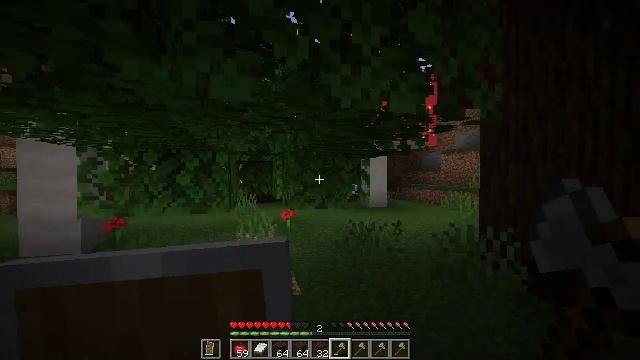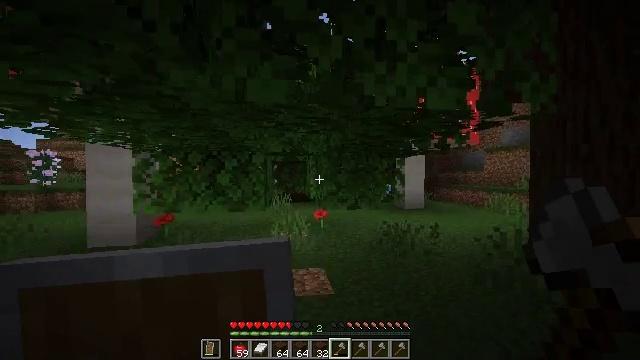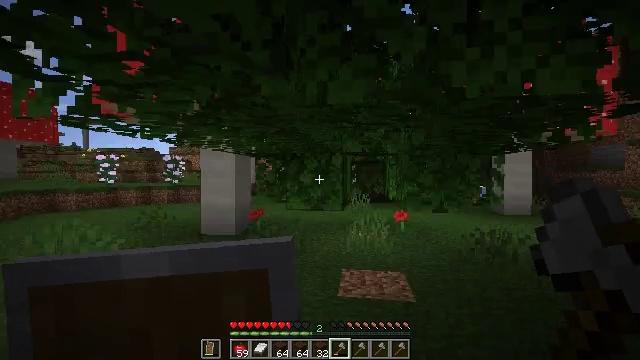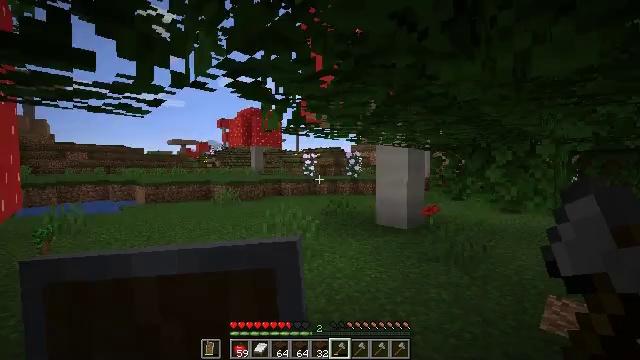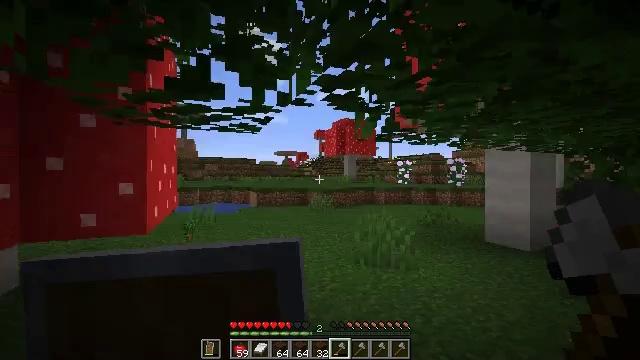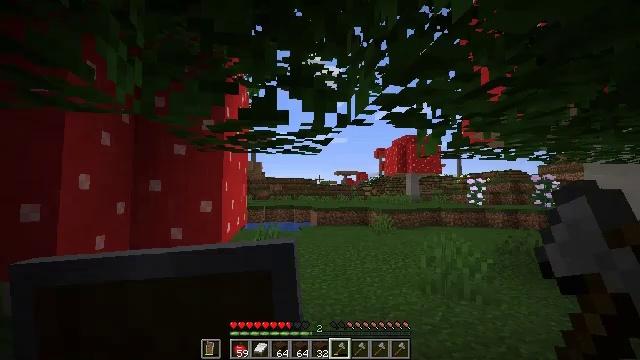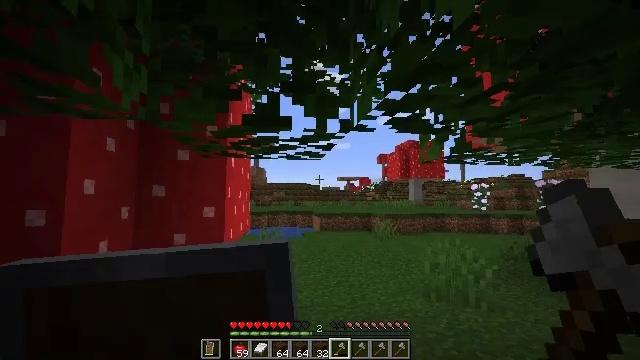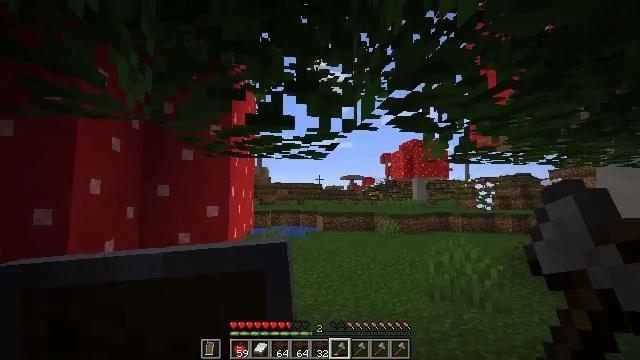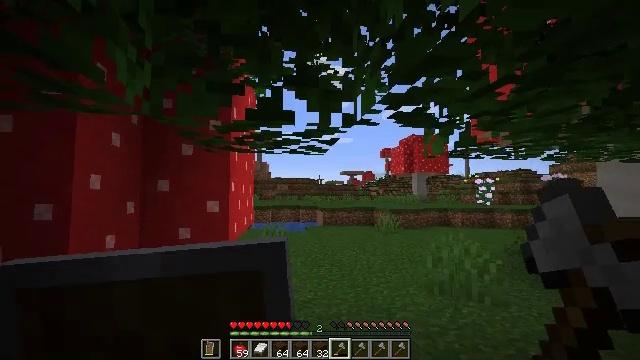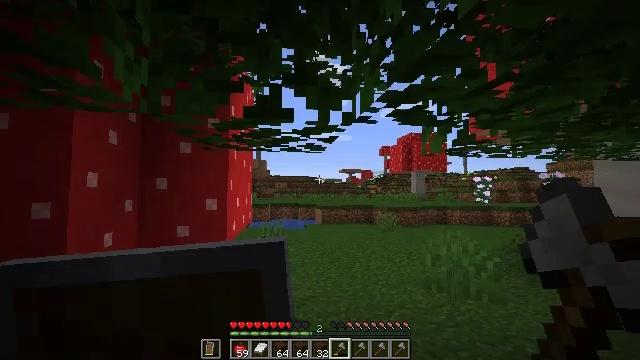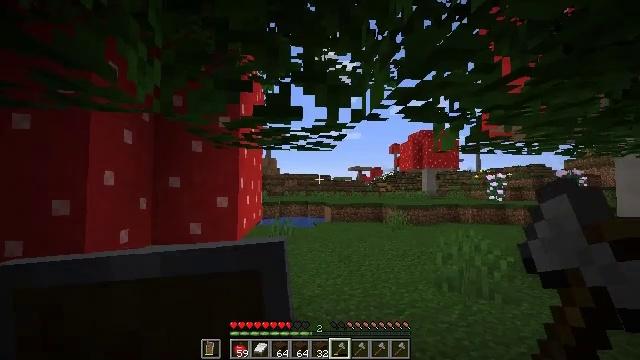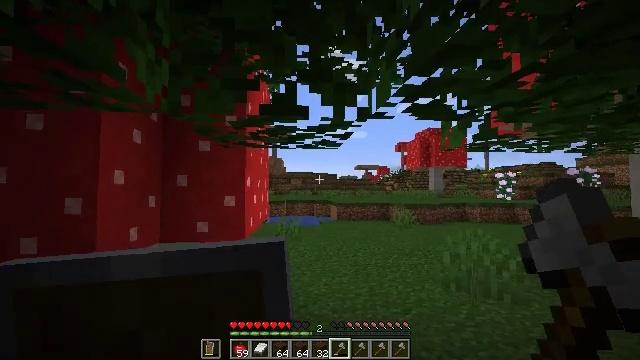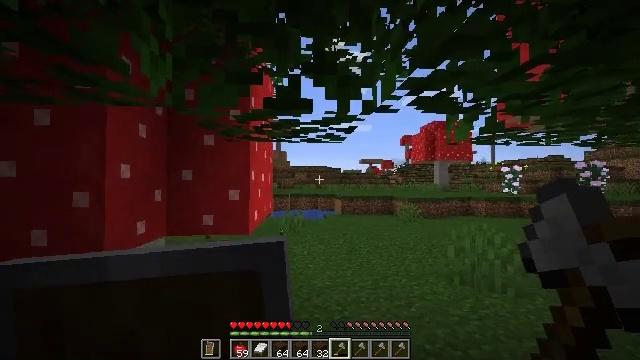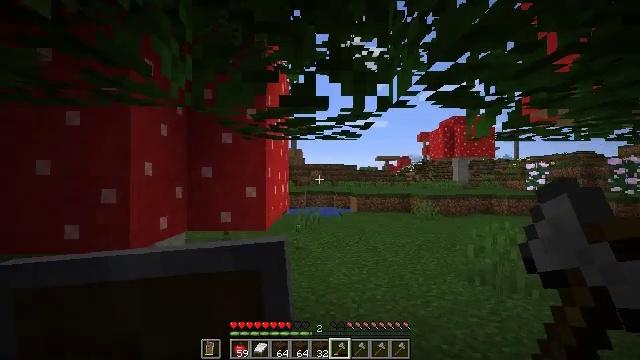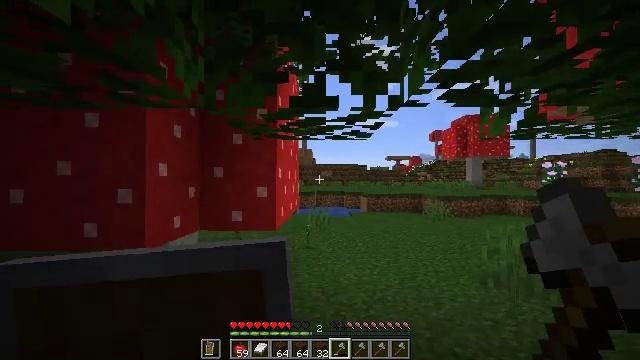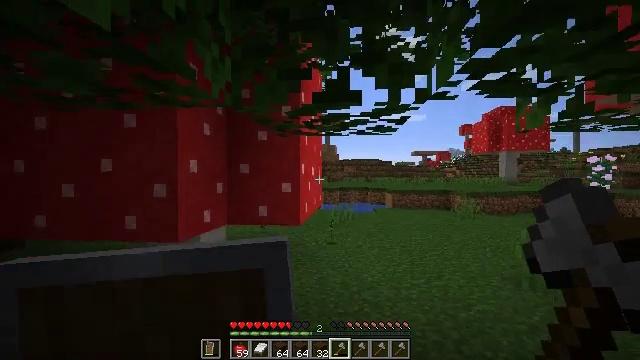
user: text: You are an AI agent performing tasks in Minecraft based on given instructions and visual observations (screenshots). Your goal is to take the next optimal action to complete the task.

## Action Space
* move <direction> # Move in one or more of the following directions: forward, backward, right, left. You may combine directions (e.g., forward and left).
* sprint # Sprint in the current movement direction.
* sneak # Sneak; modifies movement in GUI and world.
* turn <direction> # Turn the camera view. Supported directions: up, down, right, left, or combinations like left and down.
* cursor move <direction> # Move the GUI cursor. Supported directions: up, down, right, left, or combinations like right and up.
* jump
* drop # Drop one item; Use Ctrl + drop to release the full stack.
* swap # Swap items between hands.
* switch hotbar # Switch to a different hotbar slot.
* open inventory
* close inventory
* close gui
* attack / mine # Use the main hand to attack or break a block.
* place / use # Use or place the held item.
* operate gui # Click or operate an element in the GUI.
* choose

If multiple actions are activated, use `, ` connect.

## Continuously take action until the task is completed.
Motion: motion action
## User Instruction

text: Break the birch log in the forest.
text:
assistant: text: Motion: turn left
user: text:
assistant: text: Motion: turn left
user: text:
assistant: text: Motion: turn left and down
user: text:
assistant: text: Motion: turn left and up
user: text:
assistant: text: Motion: turn left and up
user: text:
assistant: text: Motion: turn up
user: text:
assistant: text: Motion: no_op
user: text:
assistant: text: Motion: turn down
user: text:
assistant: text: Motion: no_op
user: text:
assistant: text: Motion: turn left
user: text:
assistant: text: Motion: turn left
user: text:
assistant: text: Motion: turn down
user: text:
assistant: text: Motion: turn left
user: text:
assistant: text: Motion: turn left
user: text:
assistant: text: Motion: turn left
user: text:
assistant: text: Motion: turn left and down
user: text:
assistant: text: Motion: turn left and down
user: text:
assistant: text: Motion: move forward, turn left and down
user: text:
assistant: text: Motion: move forward, turn left
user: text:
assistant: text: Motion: move forward and move right, turn left
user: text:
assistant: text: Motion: move forward and move right, turn left
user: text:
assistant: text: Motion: move forward and move right, turn left
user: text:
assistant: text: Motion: move forward and move right, turn left
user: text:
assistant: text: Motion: turn left
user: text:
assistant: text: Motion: turn left
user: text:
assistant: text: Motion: turn left
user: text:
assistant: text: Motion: no_op
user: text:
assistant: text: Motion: no_op
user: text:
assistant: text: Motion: no_op
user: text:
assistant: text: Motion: move forward